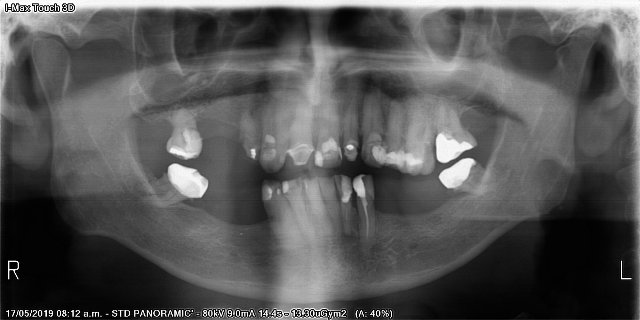
adult